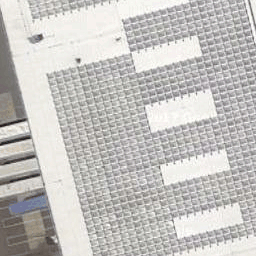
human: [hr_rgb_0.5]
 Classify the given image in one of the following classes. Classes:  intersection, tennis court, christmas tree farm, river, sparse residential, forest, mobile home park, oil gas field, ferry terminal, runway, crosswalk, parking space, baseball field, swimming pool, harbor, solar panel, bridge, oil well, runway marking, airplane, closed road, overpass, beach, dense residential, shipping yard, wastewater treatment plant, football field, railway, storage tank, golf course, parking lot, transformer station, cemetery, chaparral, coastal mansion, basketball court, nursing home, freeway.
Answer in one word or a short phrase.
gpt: solar panel